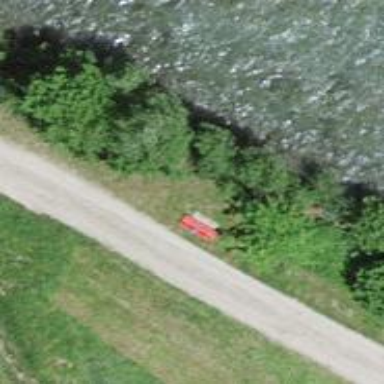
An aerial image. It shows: Bench.